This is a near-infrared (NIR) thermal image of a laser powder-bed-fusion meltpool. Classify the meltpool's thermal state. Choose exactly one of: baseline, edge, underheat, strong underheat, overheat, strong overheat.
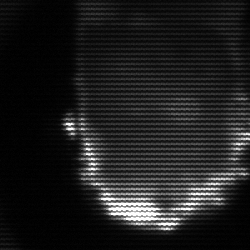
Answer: baseline